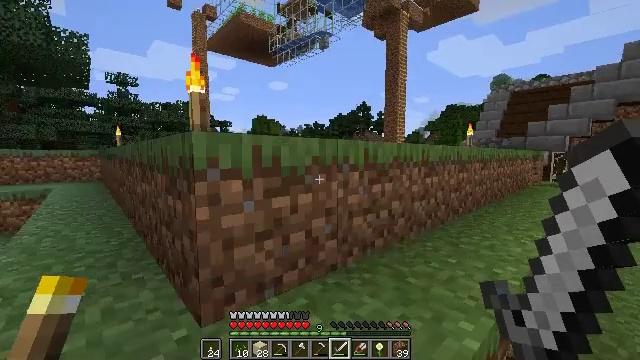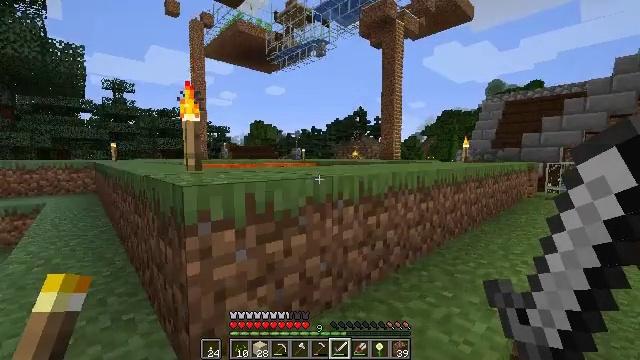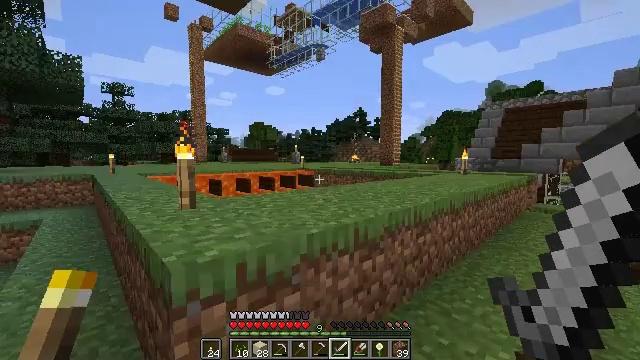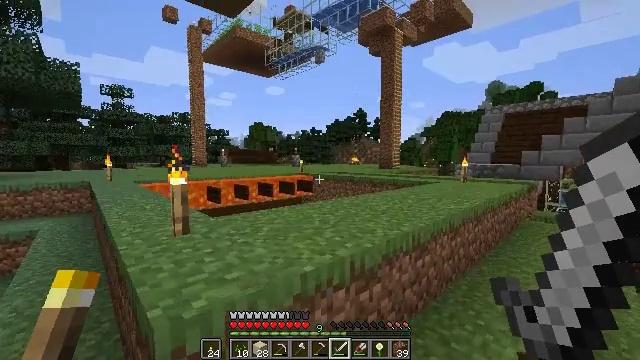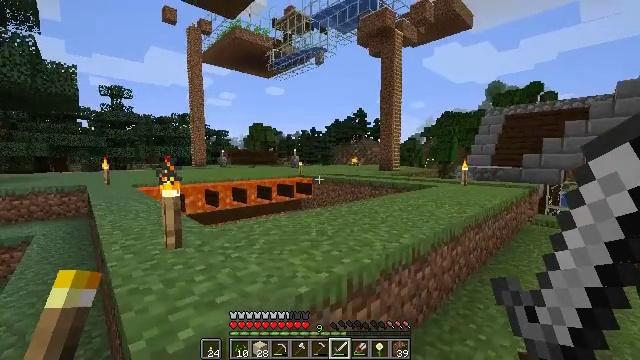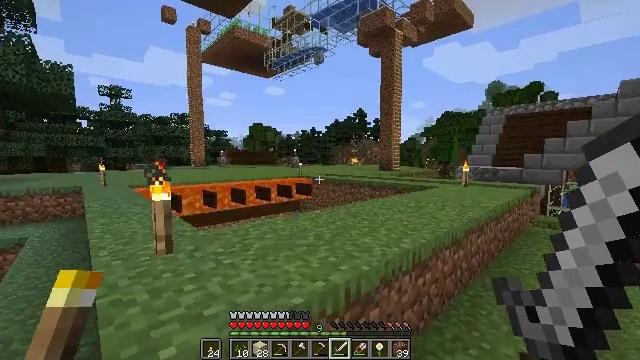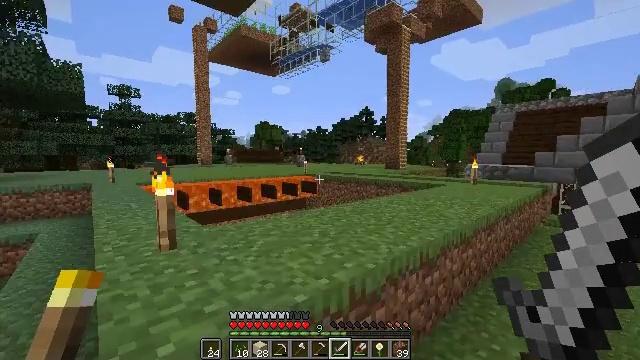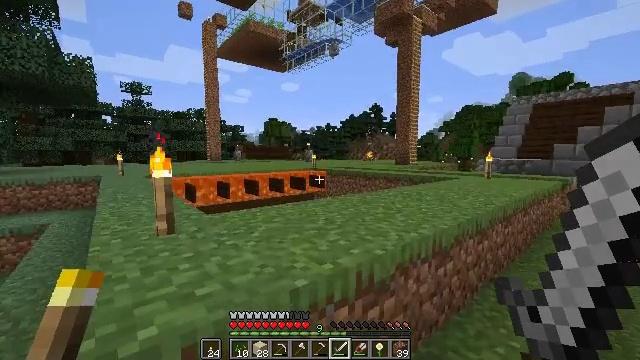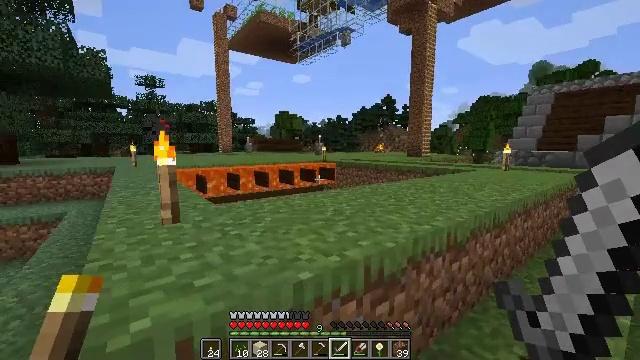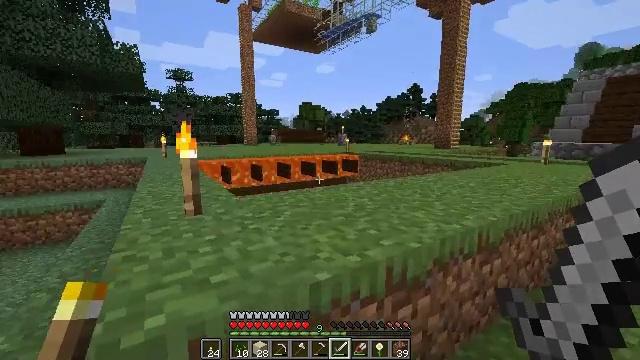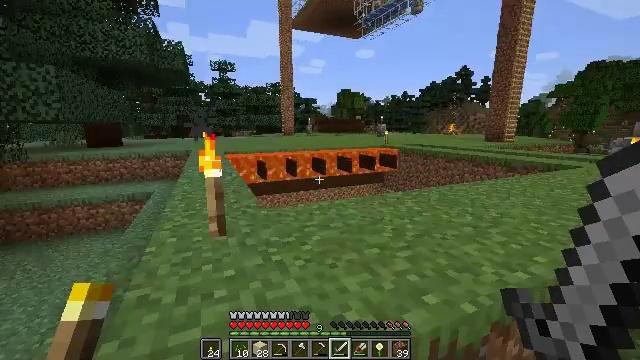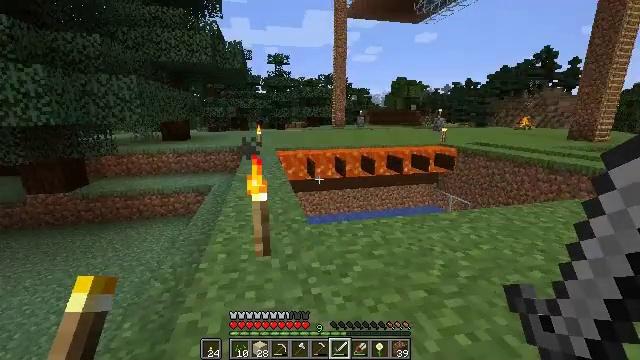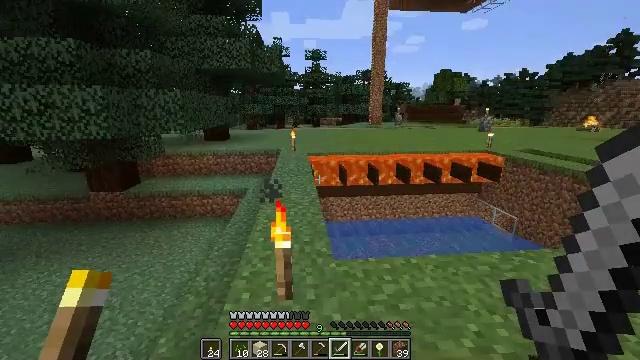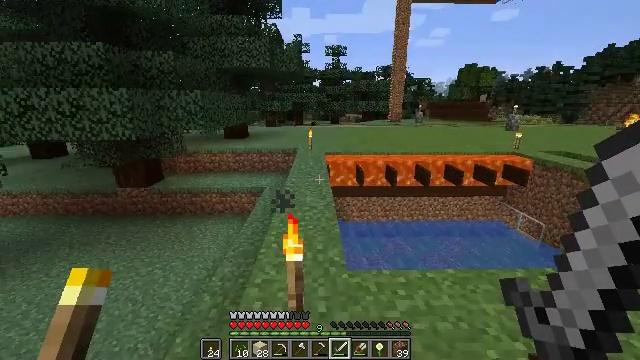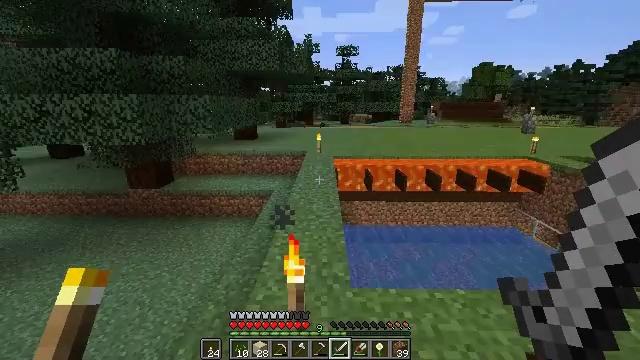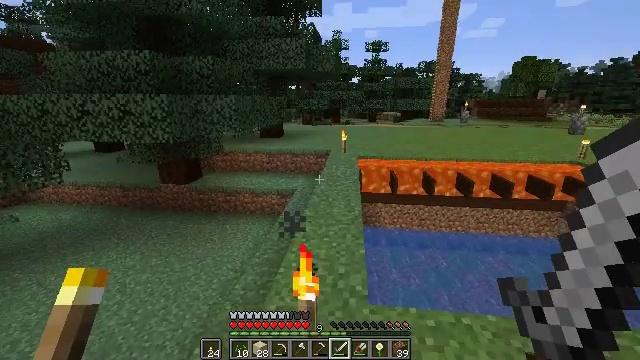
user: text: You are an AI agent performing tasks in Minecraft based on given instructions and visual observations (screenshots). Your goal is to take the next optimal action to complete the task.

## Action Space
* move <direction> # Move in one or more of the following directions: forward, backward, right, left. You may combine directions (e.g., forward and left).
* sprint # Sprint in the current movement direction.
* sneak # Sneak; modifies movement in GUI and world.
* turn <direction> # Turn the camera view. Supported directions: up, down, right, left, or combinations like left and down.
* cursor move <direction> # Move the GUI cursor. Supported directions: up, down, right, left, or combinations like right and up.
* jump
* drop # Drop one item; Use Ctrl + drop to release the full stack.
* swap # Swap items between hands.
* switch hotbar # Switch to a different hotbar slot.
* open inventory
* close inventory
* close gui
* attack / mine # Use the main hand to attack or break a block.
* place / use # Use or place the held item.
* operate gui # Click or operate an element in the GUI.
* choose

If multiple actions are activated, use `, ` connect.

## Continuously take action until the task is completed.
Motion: motion action
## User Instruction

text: Dig up some sand.
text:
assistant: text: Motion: move forward, jump
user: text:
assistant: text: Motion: move forward, jump
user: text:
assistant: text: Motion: move forward, jump
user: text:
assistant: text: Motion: move forward, jump
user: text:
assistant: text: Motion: move forward, jump
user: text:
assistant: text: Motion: move forward, turn left, jump
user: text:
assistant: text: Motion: move forward, sprint, turn left, jump
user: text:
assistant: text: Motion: move forward, sprint, turn left and down, jump
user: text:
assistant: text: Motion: move forward, sprint, turn left and down, jump
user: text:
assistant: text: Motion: move forward, turn left and down, jump
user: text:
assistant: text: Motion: move forward, turn left and down, jump
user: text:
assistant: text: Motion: move forward, turn left and down, jump
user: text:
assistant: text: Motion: move forward, turn left, jump
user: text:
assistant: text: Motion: move forward, turn left, jump
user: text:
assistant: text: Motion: move forward, turn left
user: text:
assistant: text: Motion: turn left
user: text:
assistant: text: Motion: no_op
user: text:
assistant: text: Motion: no_op
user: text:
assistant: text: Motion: no_op
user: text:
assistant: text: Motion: no_op
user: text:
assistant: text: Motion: no_op
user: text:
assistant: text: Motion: move left
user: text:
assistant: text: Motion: move left, turn right
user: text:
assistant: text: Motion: move left, turn right
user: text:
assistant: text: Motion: turn right
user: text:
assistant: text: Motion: no_op
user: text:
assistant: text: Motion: no_op
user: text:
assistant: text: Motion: no_op
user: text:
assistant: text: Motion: no_op
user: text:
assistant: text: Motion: no_op